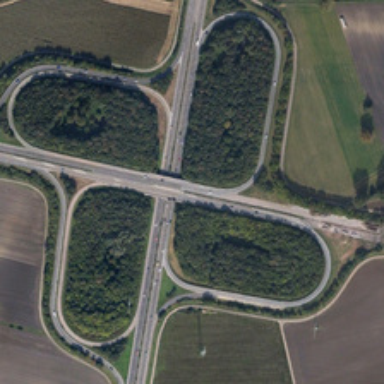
Many green trees are in four almost circles of a viaduct surrounded by farmlands .